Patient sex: M
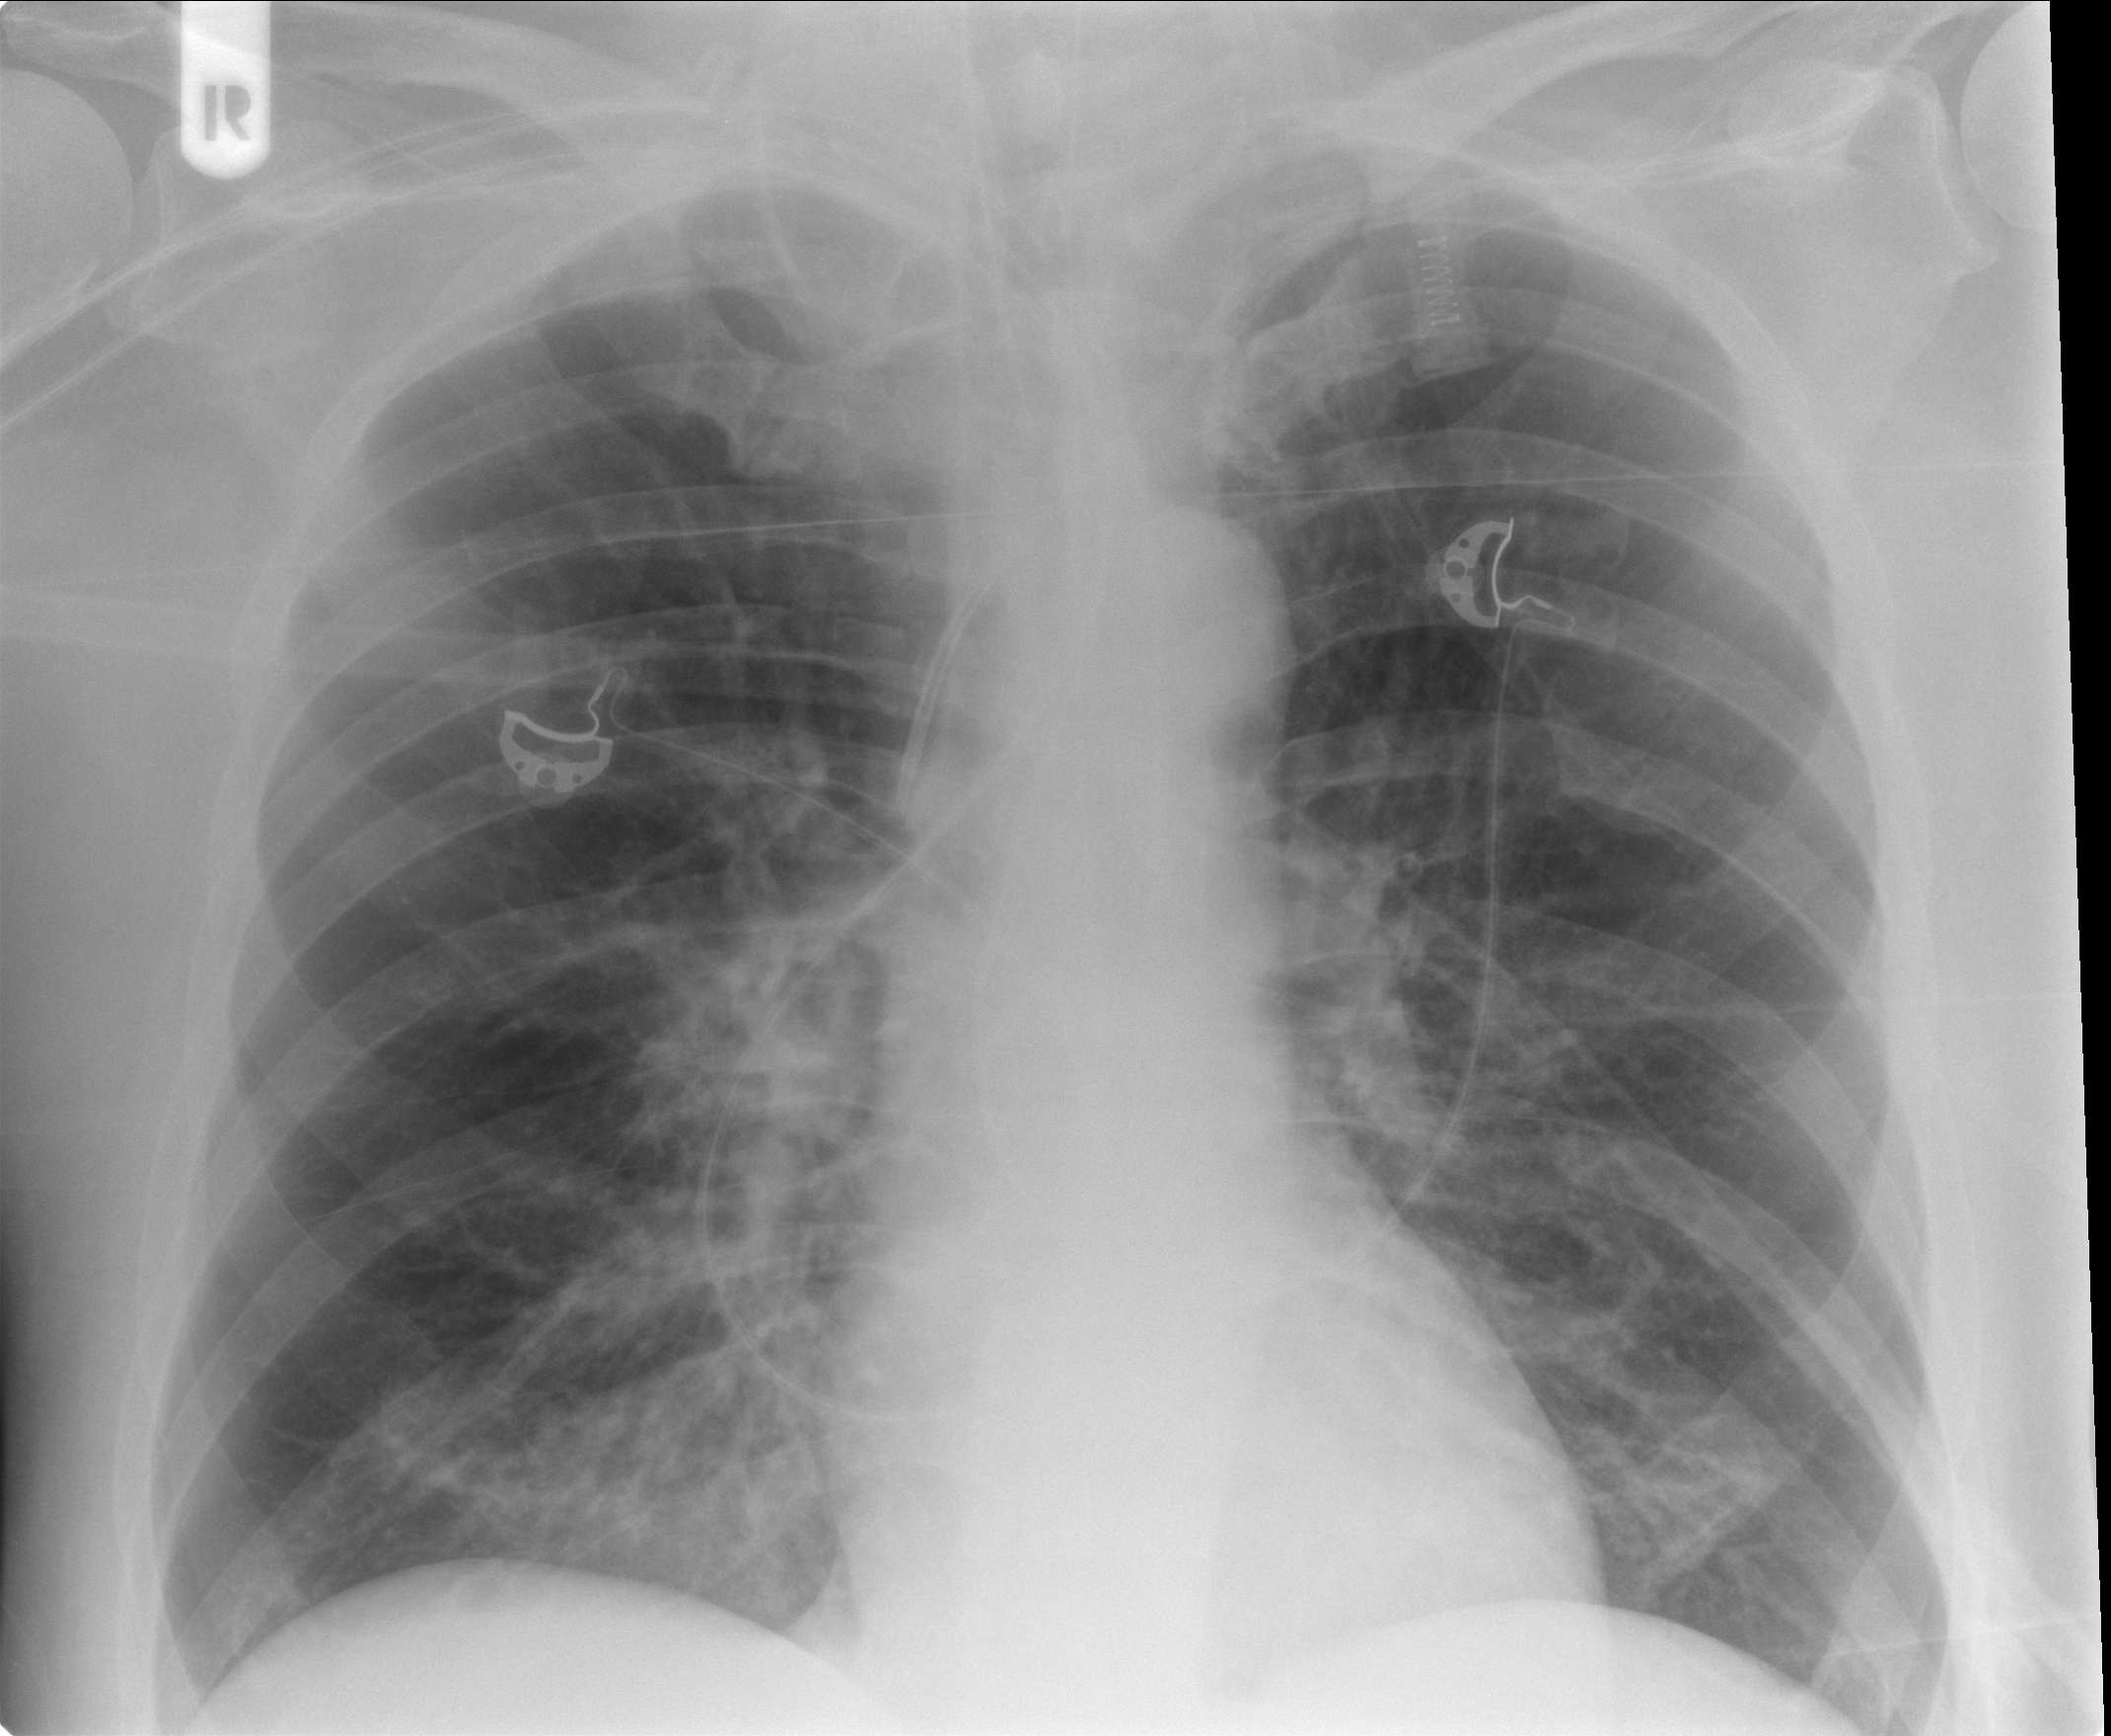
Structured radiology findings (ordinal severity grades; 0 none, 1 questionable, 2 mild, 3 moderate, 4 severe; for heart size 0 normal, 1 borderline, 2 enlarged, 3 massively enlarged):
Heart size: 0
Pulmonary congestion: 0
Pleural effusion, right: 0
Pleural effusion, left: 0
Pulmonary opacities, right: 2
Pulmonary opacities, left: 0
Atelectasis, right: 0
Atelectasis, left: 0